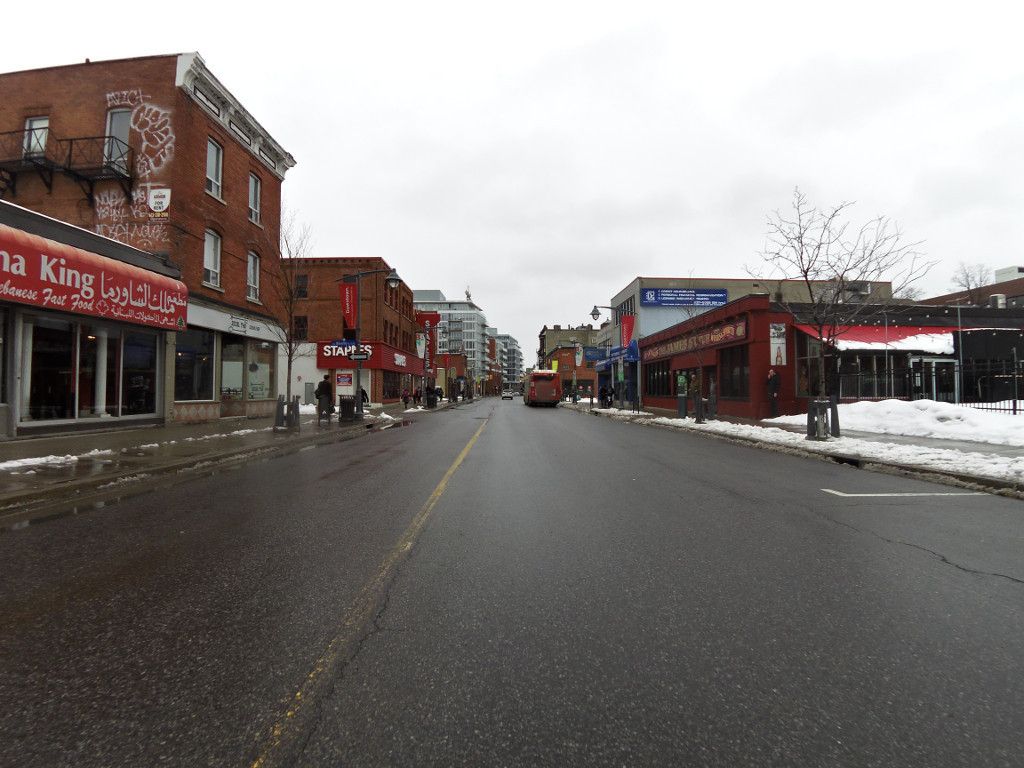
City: ottawa-gatineau